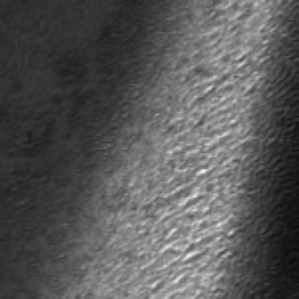
Label: frost